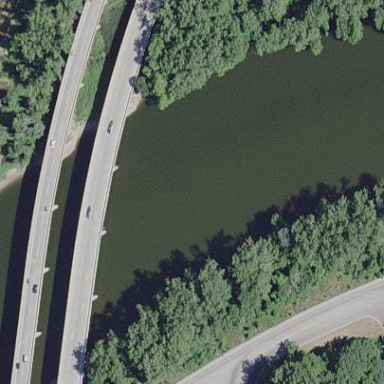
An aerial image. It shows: Man-made bridge.